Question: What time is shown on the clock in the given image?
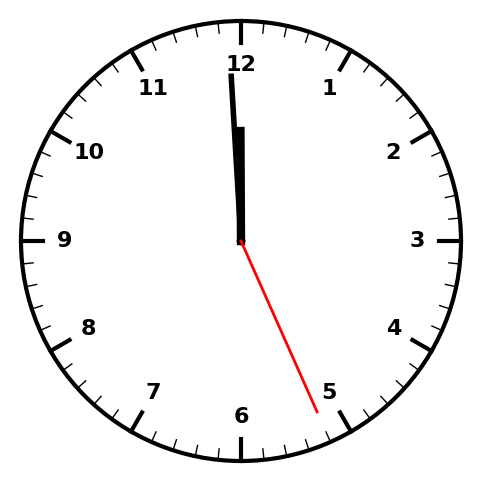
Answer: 11:59:26